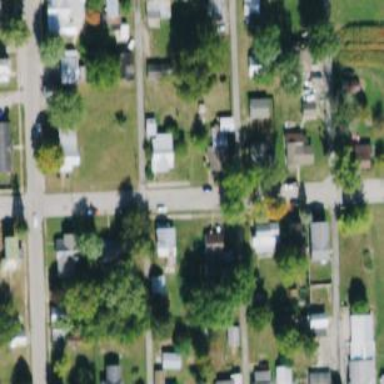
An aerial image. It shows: Alley classified as service road.